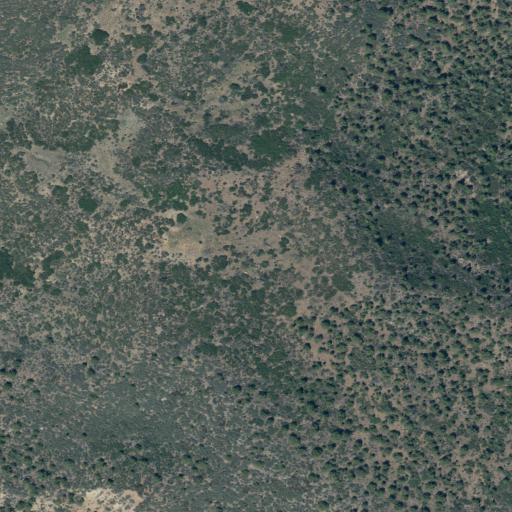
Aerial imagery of ridge(s) in Utah named Coal Hill Ridge containing evergreen forest and shrub